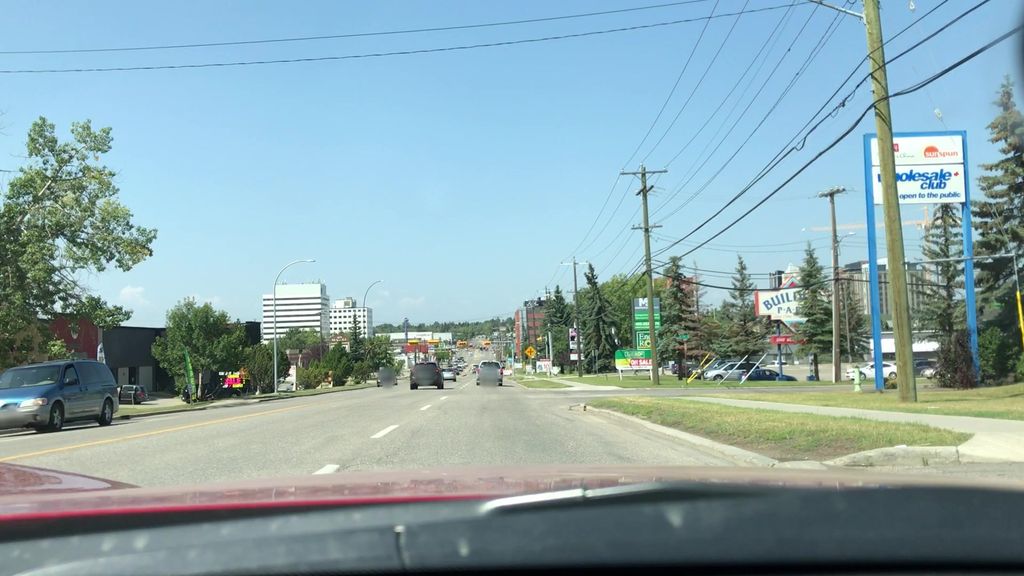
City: calgary